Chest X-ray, AP view. Patient: 26 years old, sex M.
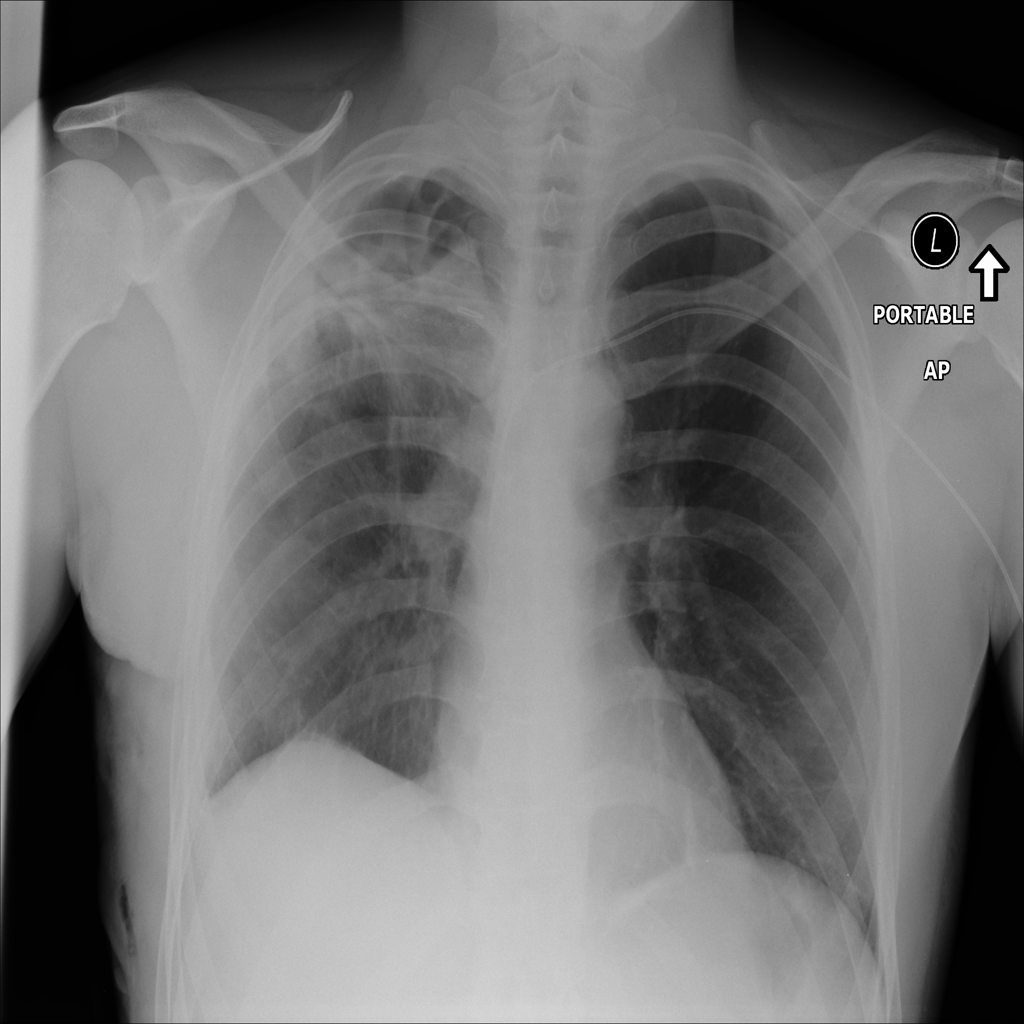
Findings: No Finding